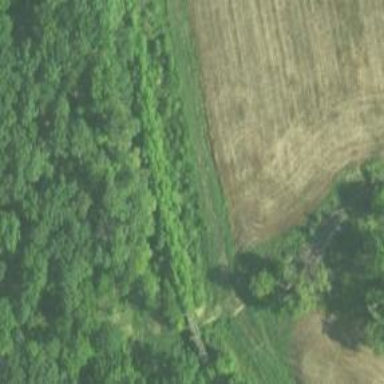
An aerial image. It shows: Disused railway.